Field crop: maize
Growth stage: 1
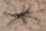
Species: salsola